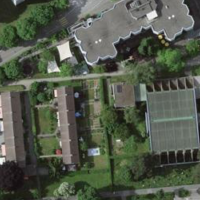
EUNIS habitat code: 55
Species observed at this site:
Corylus avellana